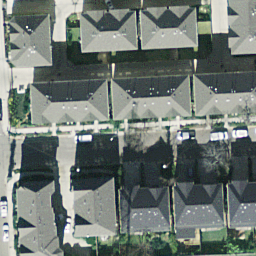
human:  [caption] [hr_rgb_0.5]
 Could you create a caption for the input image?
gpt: This is a dense residential area with houses and plants .

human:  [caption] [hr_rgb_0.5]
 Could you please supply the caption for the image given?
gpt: There are lots of houses with grey and black roofs and some plants arround them .

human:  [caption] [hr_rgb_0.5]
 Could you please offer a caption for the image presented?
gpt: There are lots of houses with grey and black roofs arranged neatly .

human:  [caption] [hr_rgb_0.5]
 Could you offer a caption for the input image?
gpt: It is a dense residential area with lots of houses arranged neatly .

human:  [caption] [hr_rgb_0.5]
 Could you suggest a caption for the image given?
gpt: Lots of houses and plants in the dense residential area .